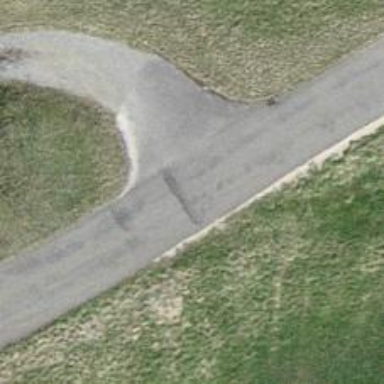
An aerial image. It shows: Unclassified road with paved surface.